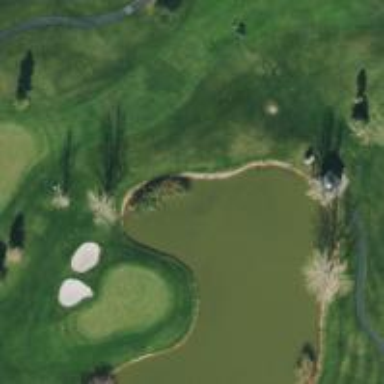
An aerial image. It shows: Golf course featuring lateral water hazard. The course is surrounded by natural water.